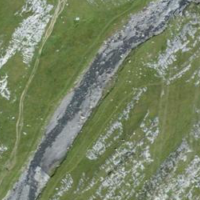
EUNIS habitat code: 23
Species observed at this site:
Crepis aurea
Dryas octopetala
Anthus spinoletta